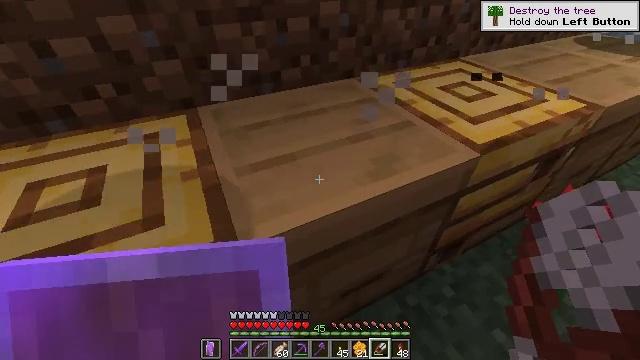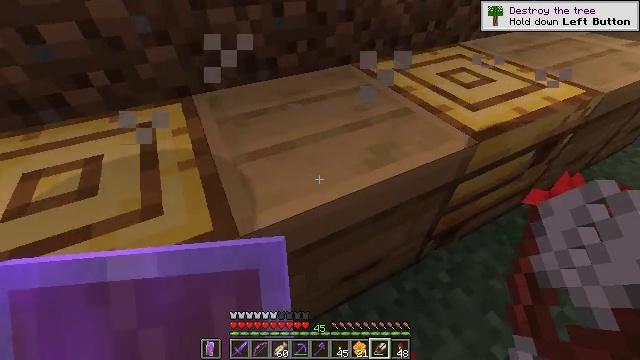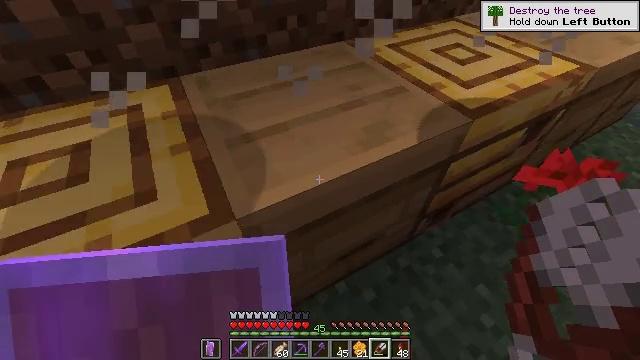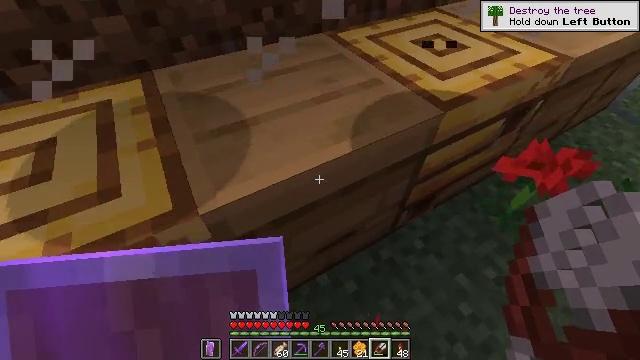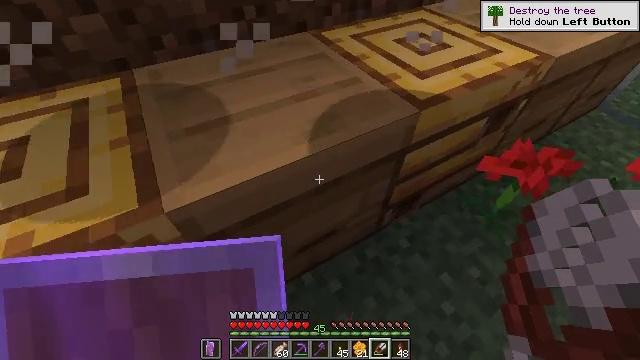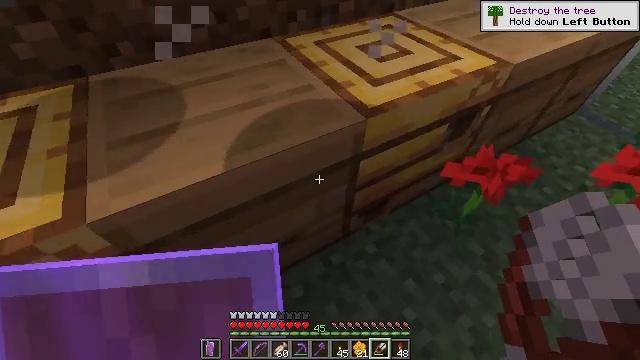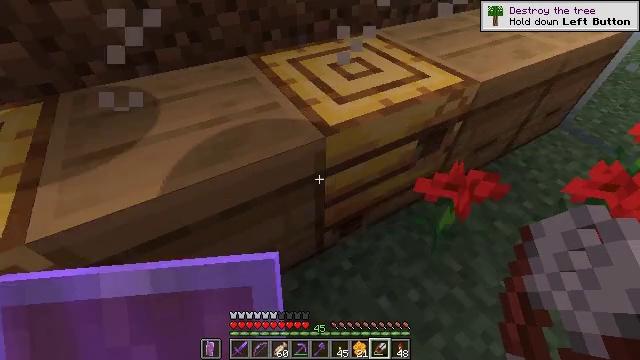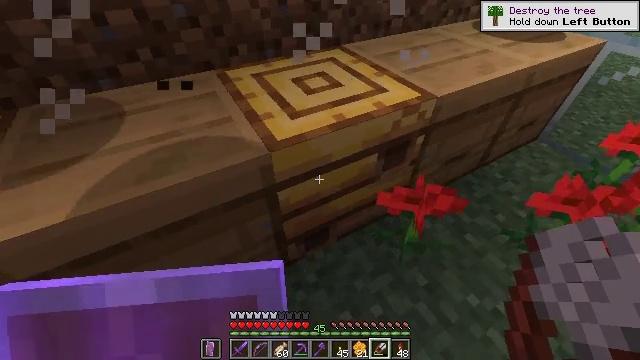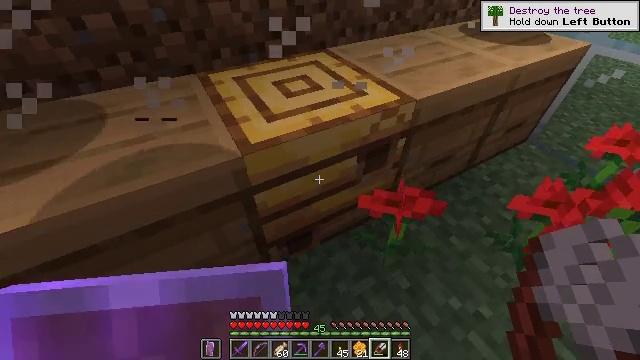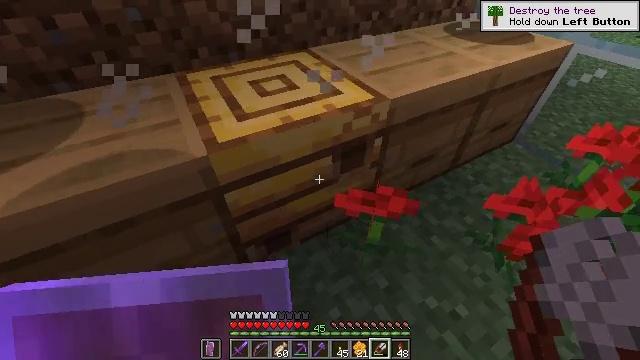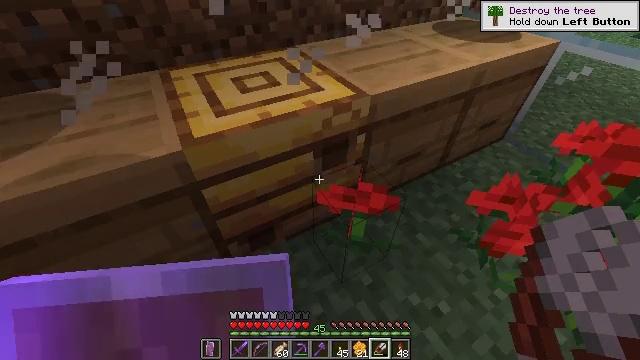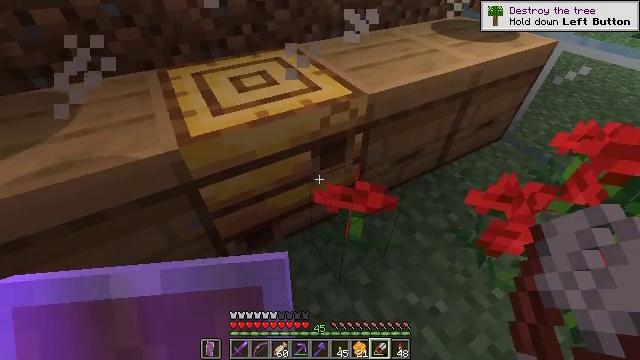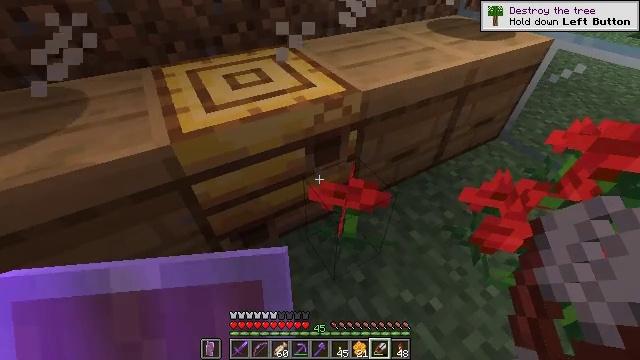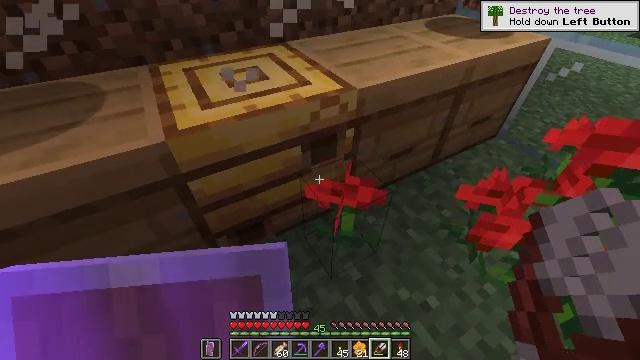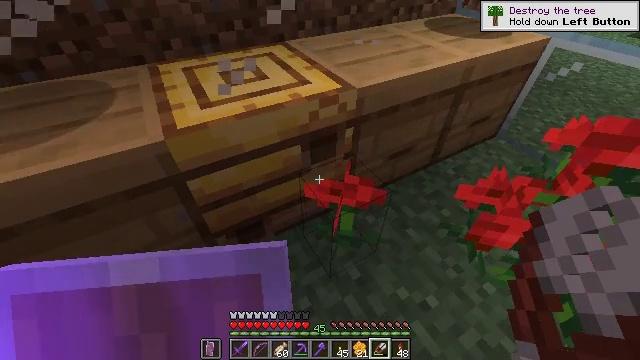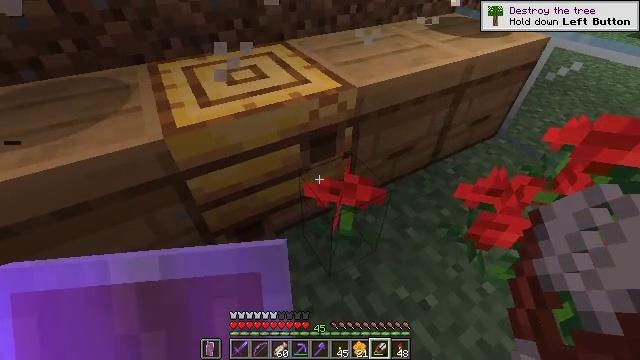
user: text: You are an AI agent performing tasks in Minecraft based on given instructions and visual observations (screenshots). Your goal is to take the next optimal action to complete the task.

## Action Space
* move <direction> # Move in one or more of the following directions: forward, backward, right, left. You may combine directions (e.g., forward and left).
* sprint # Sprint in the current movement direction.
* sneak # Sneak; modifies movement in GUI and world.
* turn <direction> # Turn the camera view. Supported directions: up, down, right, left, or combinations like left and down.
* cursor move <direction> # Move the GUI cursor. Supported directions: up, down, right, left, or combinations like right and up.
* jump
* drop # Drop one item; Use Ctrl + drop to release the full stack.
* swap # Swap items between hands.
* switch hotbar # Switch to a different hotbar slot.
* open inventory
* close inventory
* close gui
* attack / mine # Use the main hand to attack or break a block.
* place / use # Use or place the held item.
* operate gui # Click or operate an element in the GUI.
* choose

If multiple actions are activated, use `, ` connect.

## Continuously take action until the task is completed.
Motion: motion action
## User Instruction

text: Collect the light blue shulker box into your inventory.
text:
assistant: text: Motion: turn down
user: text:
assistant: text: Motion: turn right and down
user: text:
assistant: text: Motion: move right, turn right and down
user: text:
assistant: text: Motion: move right
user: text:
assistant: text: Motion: move right
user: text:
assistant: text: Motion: move right, turn up
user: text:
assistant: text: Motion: move right, turn up
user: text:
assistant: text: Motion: move right
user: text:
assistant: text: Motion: no_op
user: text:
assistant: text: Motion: no_op
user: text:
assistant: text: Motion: no_op
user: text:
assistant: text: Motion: no_op
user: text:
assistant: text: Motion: no_op
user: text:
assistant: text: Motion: no_op
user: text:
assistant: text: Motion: no_op
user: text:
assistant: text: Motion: no_op
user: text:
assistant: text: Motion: no_op
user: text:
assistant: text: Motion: no_op
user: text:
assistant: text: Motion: no_op
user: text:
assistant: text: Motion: move right
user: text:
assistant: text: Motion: move right
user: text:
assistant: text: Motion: move right, turn left
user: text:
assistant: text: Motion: move right, turn left
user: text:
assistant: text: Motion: move right, turn left and up
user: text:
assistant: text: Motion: turn left and up
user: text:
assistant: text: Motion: no_op
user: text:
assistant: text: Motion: turn left
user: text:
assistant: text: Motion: turn left
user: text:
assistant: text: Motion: no_op
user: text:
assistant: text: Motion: no_op